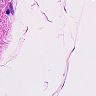
Metastatic tissue present: no